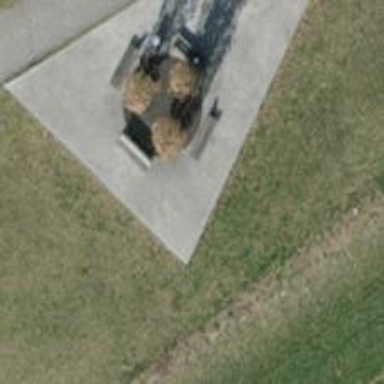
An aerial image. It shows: Bench for seating.